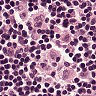
Metastatic tissue present: no